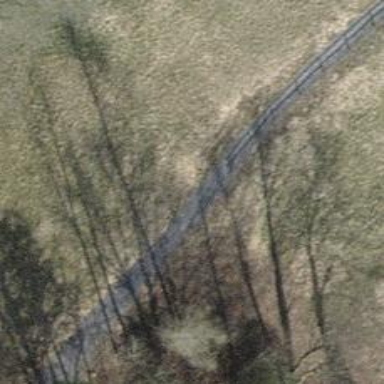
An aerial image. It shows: Gravel path.